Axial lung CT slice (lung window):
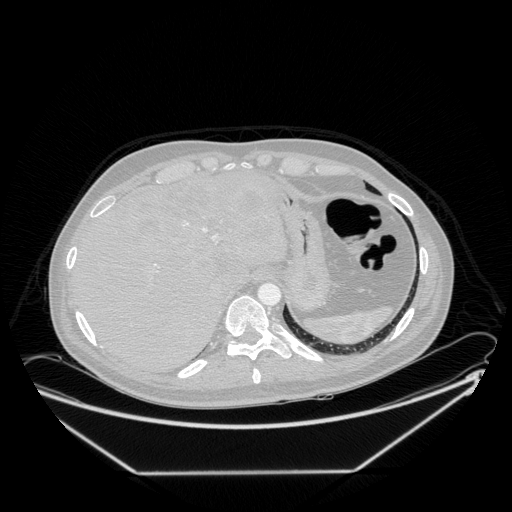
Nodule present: no